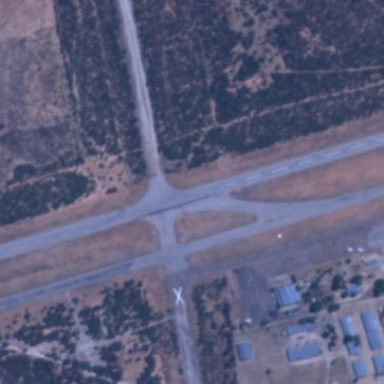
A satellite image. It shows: Paved airport runway.